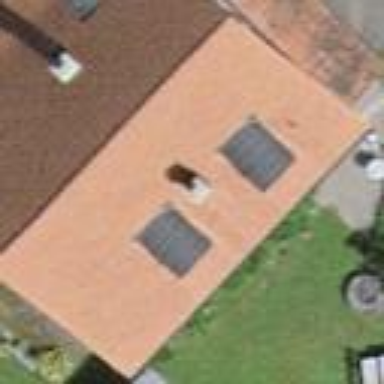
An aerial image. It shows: Simple and straightforward house.